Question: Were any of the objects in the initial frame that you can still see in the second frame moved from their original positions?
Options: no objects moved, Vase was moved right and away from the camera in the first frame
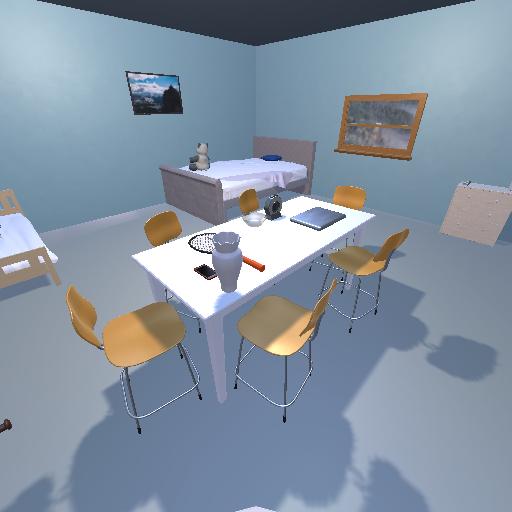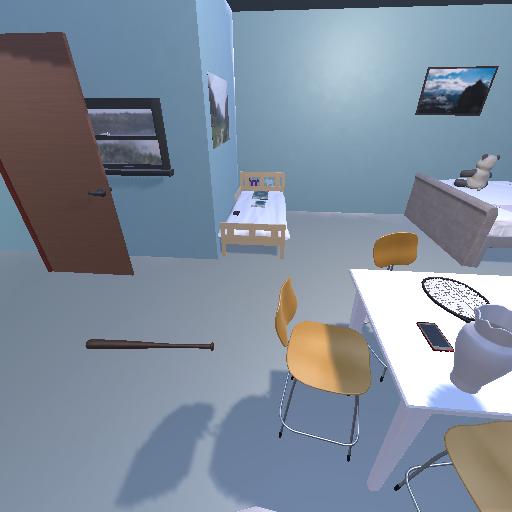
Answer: no objects moved